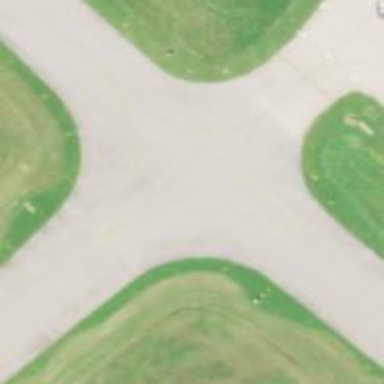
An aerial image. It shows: Image of taxiway at airport.